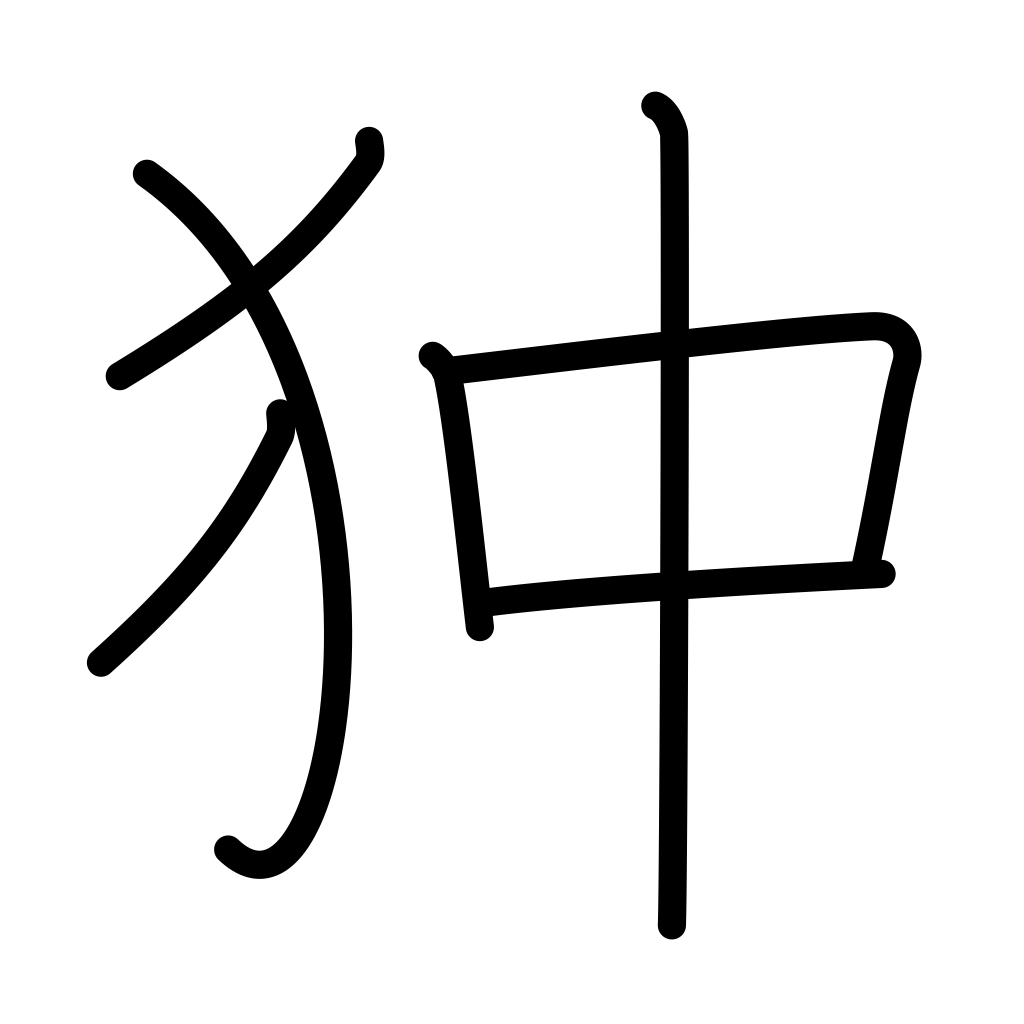
Meaning: Pekinese dog, Japanese spaniel